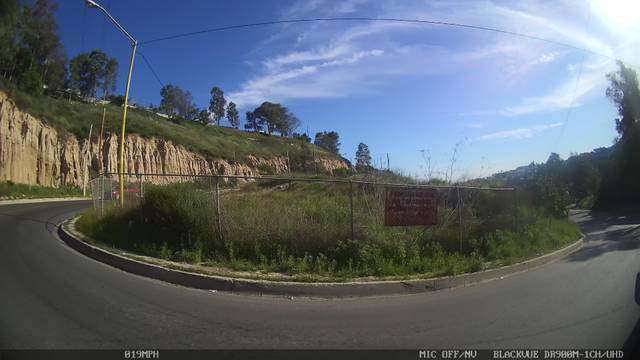
Region: Mexico
Coordinates: 32.51, -117.037